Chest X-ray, AP view. Patient: 54 years old, sex M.
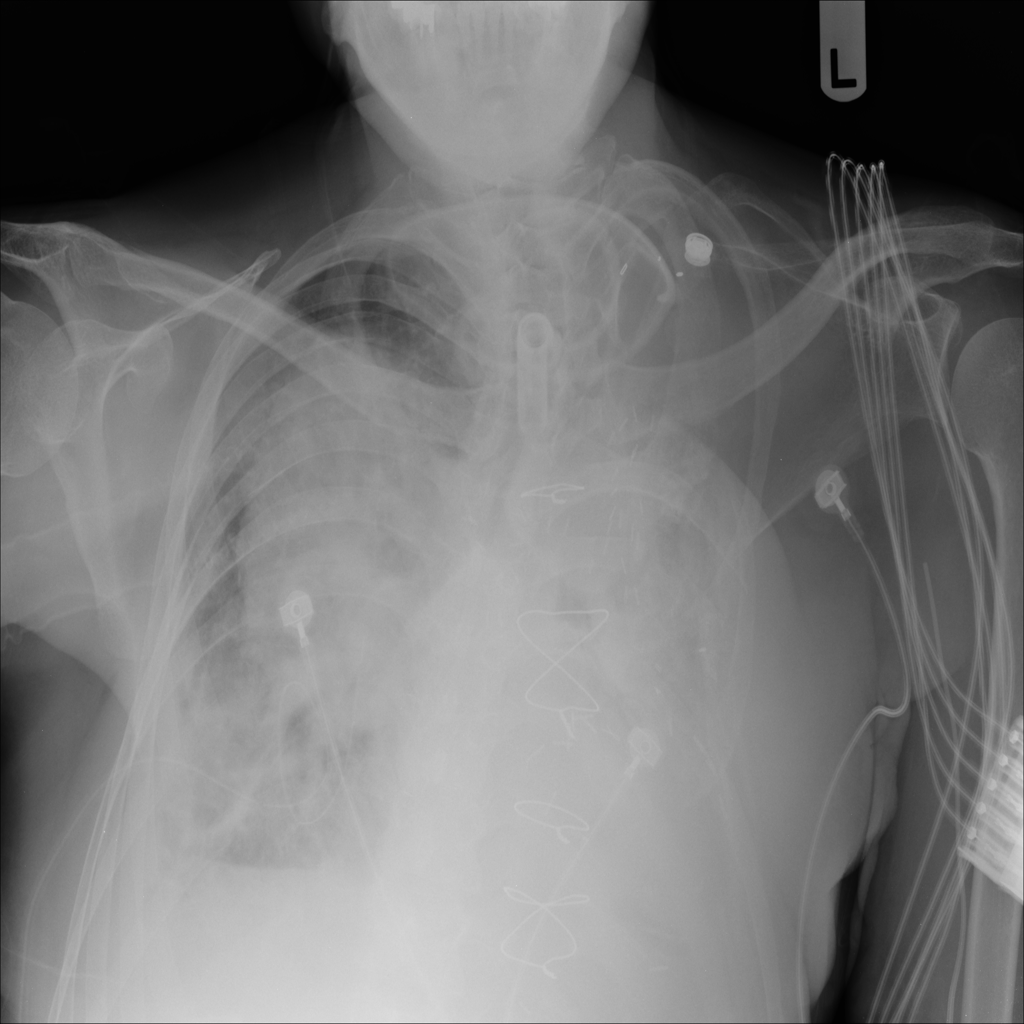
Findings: Mass